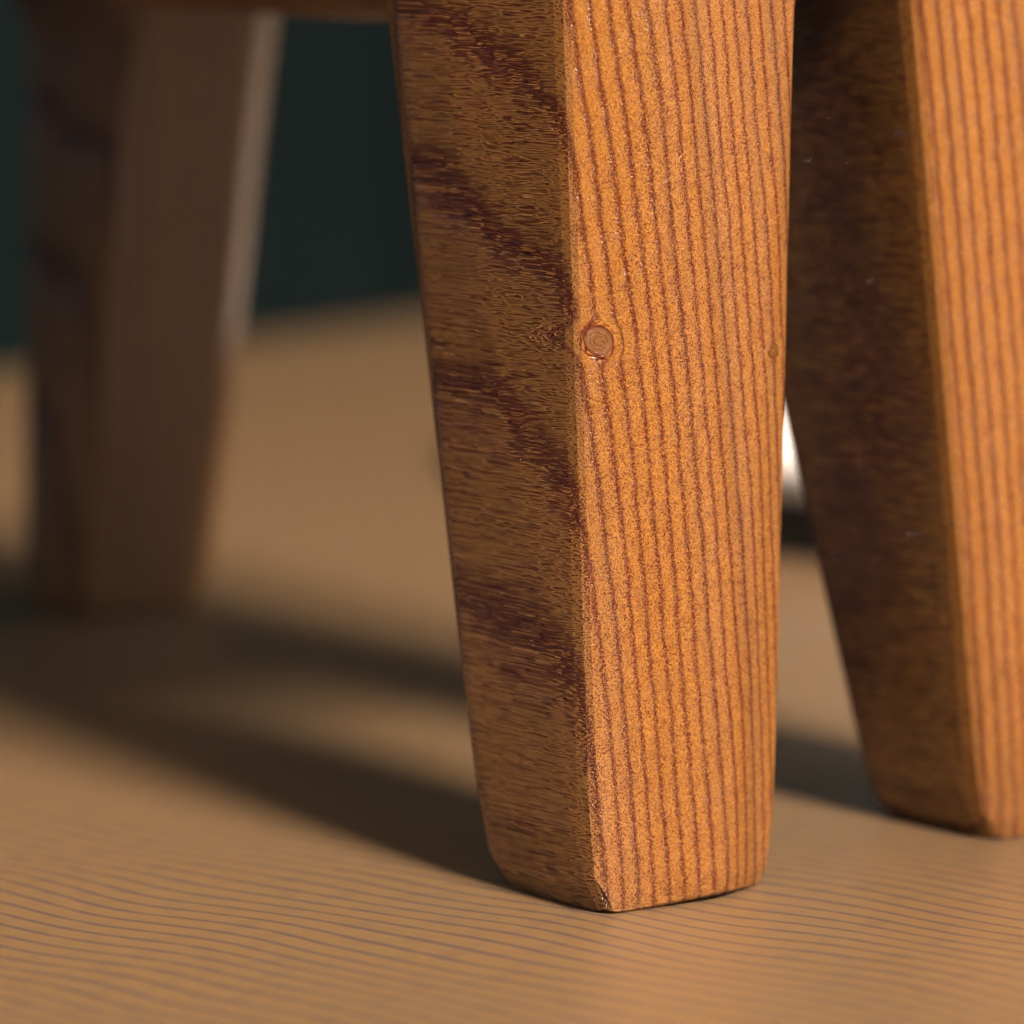
A high quality rendering of a dalahest_oak dalecarlian horse figurine made of varnished dark oak standing on a wooden table in an a sports hall with natural soft daylight from windows,extreme close-up from the rear hind legmacro, 150 mm, f 16, bokeh